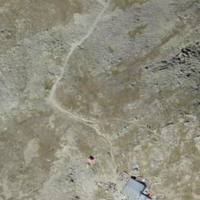
EUNIS habitat code: 31
Species observed at this site:
Pyrrhocorax graculus
Prunella collaris
Silene acaulis
Euphorbia cyparissias